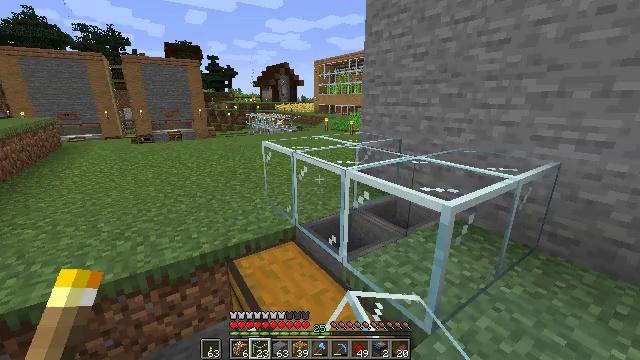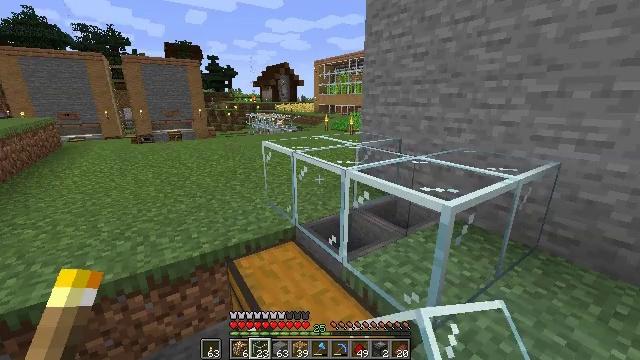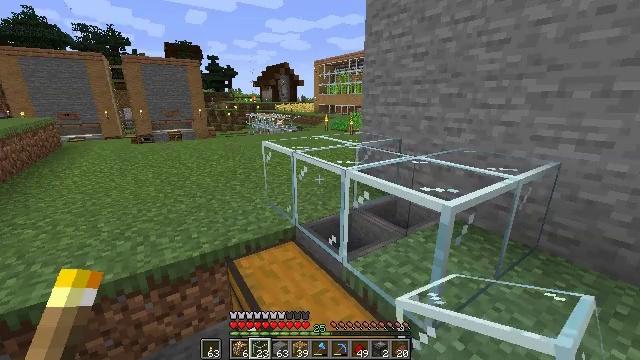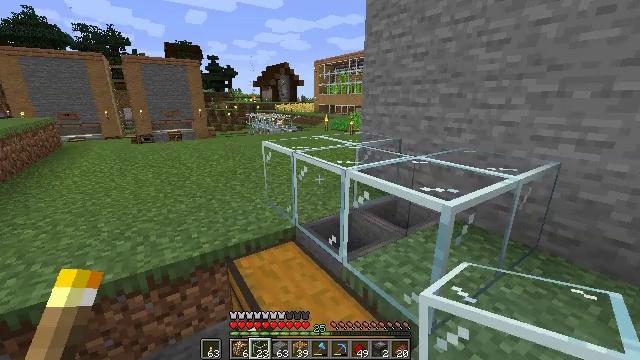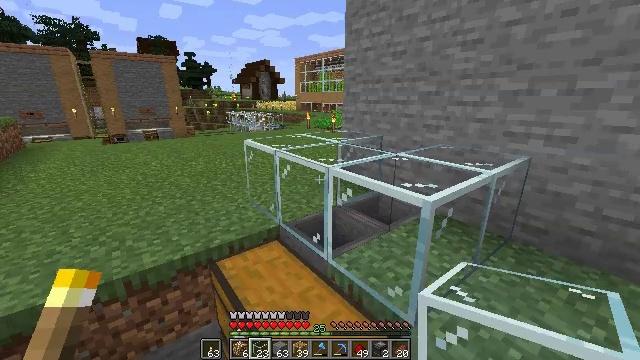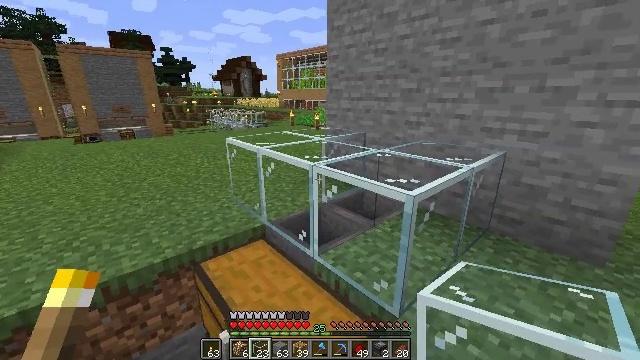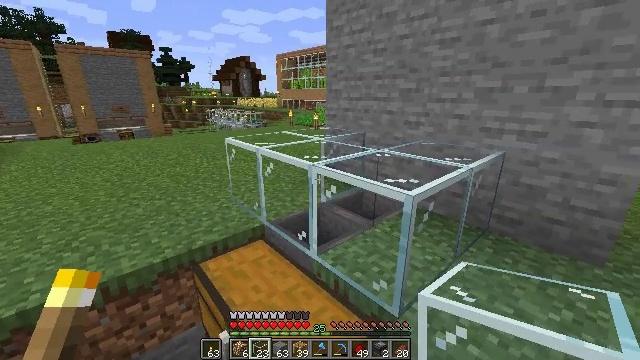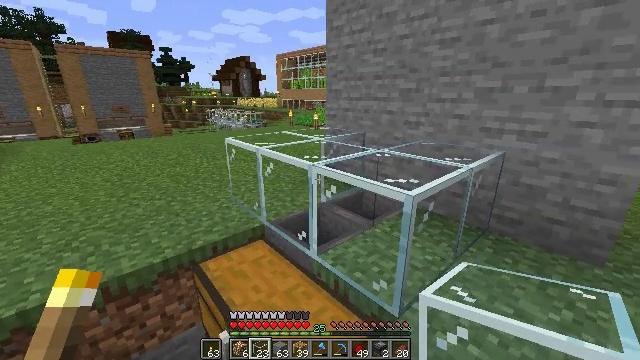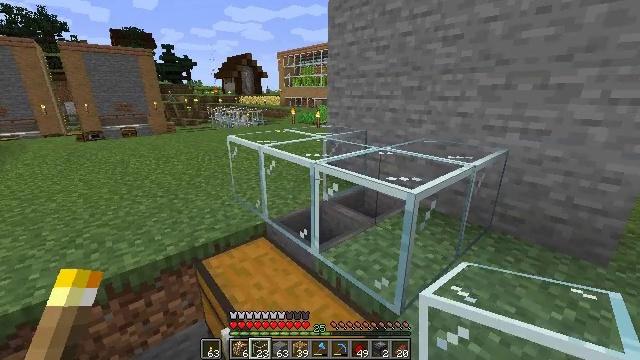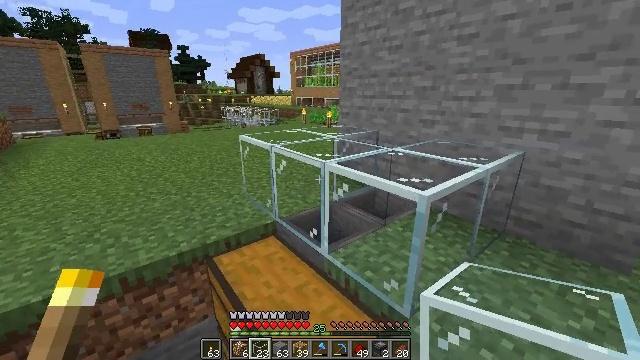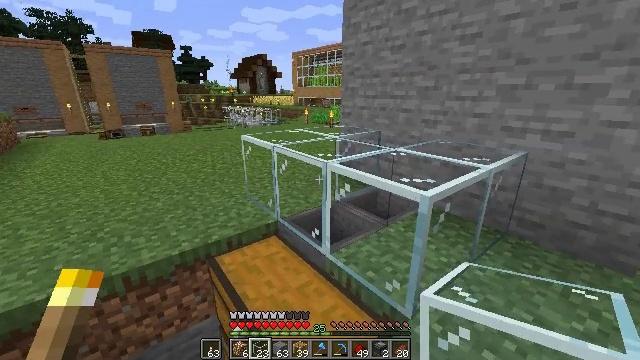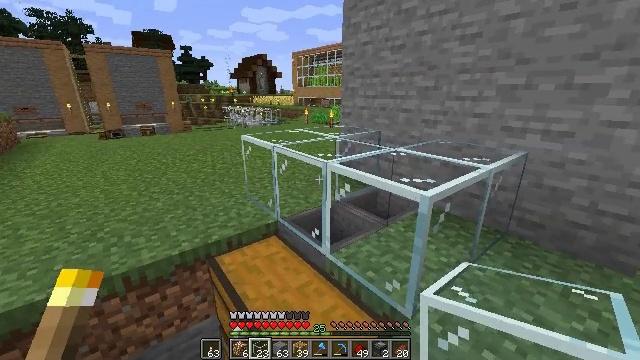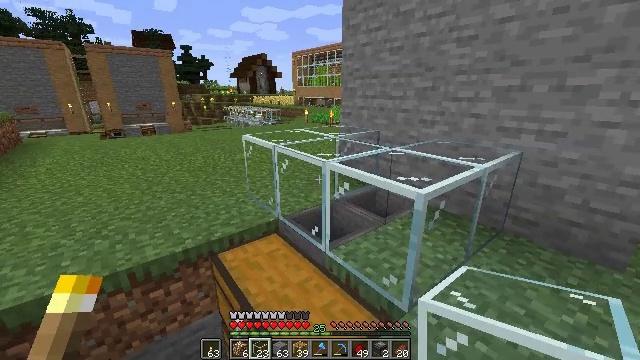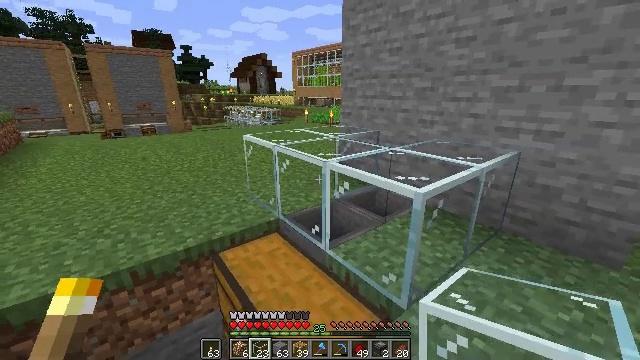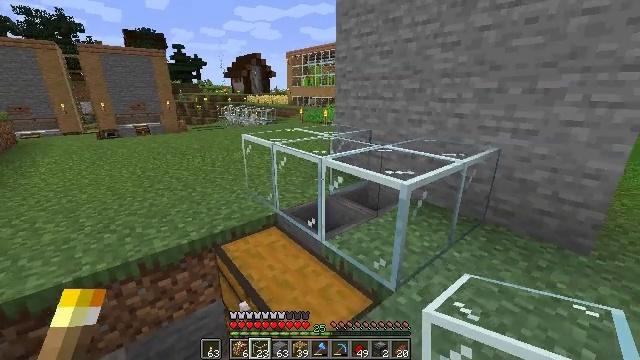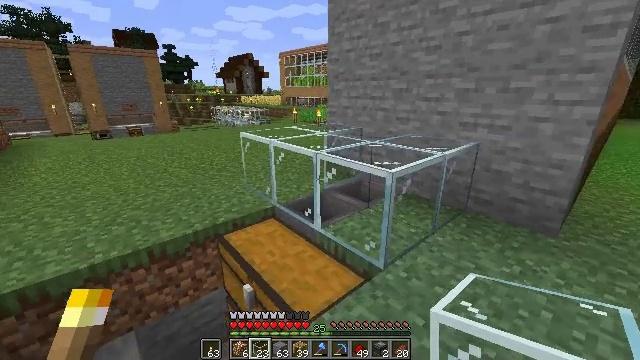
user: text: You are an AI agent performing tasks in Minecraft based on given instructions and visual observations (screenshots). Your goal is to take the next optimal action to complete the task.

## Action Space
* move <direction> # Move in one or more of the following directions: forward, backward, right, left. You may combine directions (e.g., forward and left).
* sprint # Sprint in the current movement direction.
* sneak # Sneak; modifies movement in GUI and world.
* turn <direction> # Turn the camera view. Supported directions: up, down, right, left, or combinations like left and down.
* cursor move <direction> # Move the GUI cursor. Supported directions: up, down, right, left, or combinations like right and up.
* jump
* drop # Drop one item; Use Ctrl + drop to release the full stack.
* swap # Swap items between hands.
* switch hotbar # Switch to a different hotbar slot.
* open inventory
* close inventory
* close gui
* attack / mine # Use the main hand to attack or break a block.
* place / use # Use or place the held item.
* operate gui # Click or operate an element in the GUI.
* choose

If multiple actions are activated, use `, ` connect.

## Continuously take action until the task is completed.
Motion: motion action
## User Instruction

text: Make a dropper using cobblestones and redstone in the crafting table.
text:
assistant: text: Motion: no_op
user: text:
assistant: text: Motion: no_op
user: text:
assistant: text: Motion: no_op
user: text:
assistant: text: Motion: turn right
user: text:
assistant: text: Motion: turn right
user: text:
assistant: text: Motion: no_op
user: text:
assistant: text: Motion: no_op
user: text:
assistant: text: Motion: no_op
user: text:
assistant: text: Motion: turn left
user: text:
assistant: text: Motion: no_op
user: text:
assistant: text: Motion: no_op
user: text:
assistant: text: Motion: move back
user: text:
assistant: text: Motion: move back
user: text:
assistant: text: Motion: move back, turn right
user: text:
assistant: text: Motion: move back, turn right
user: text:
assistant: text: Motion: move back, turn right
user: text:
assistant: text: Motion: move back, turn right
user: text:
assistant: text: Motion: move back, turn right and up
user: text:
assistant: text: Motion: move back, turn right and up
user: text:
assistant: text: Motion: move back, turn right and up
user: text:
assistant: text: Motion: move back, turn right and up
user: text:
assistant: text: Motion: move back
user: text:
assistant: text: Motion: move back
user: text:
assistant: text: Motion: no_op
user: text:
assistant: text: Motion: no_op
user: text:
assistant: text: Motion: no_op
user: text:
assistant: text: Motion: no_op
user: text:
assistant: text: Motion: no_op
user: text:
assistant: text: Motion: no_op
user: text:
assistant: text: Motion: no_op